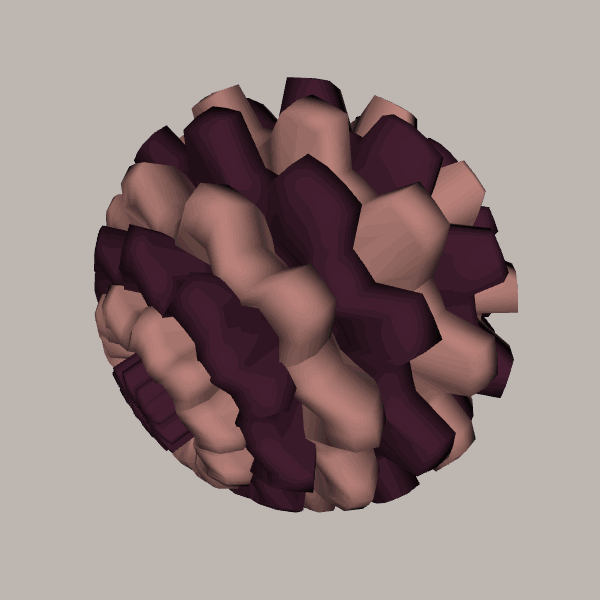
Background: light